Aerial crown-view tile of a tropical tree (Barro Colorado Island, Panama), acquired 20250818:
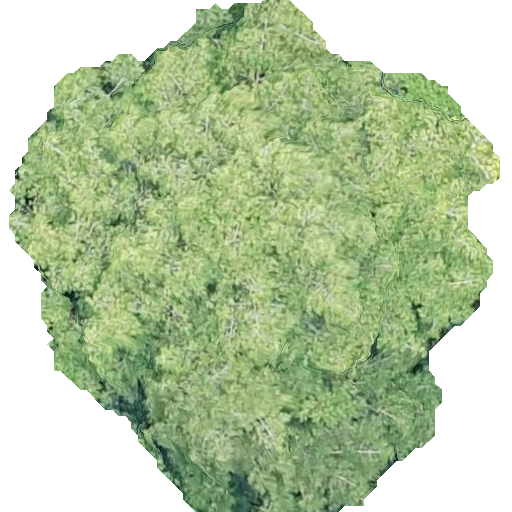
Species: Virola surinamensis
GBIF accepted scientific name: Virola surinamensis
Crown area: 256.49 m²